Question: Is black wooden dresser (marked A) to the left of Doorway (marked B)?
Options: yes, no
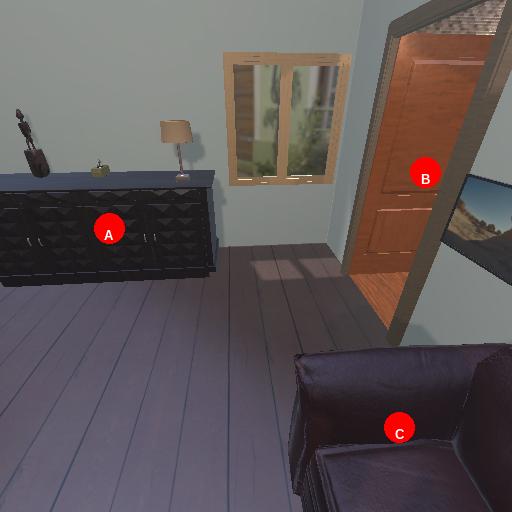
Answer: yes